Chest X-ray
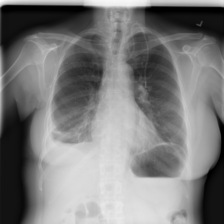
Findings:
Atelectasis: positive
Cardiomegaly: negative
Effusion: negative
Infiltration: positive
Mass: negative
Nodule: negative
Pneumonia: negative
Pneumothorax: negative
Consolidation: negative
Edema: negative
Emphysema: negative
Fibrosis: negative
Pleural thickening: negative
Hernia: negative